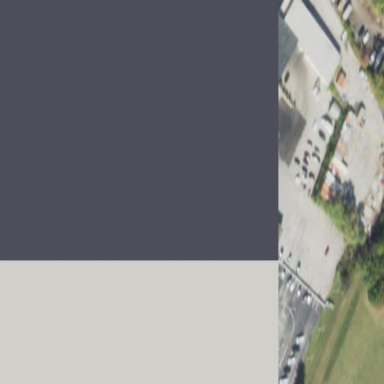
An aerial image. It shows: Car shop building.